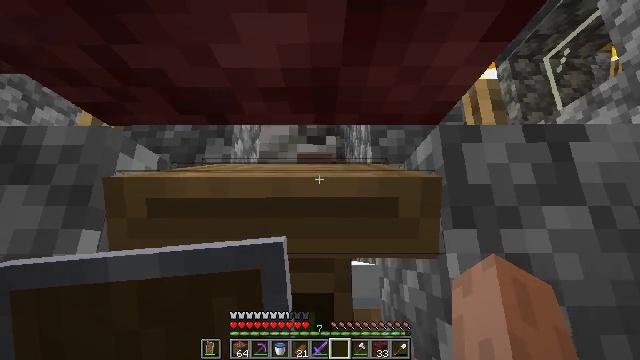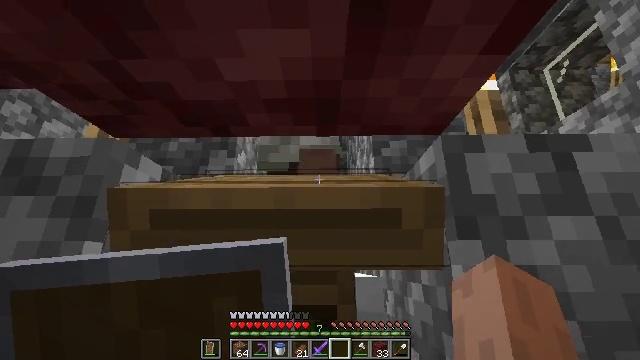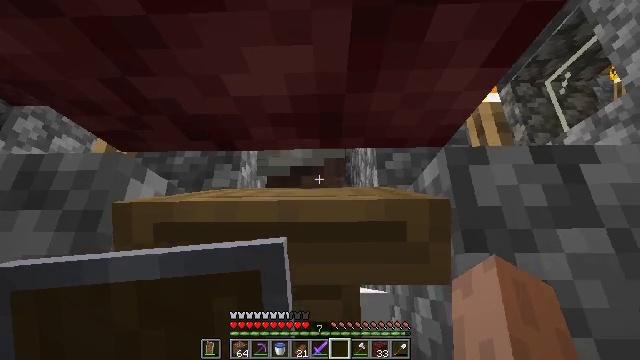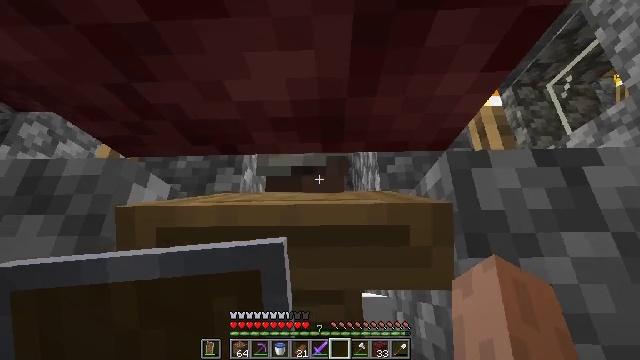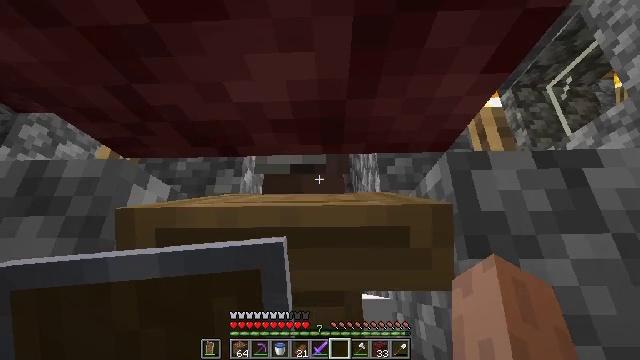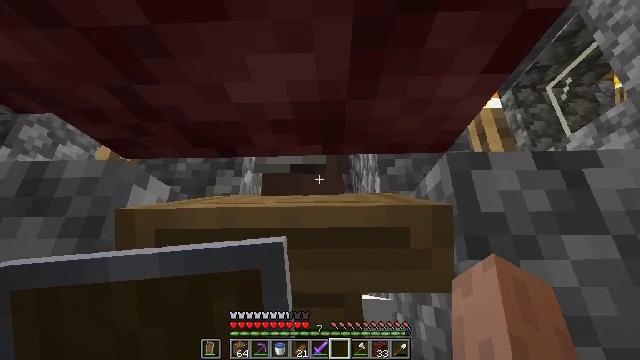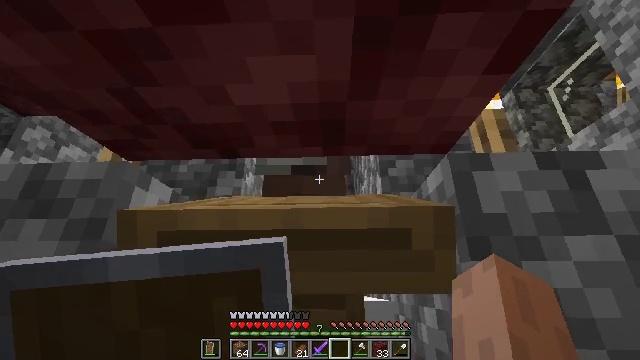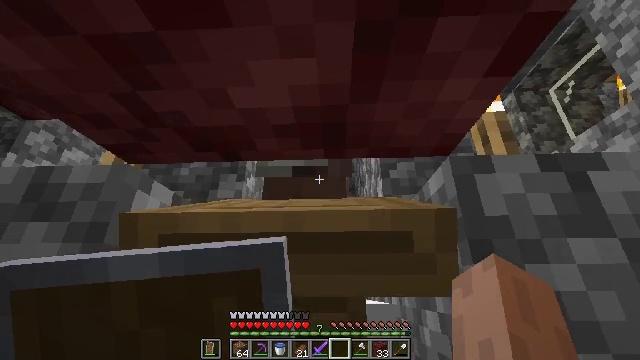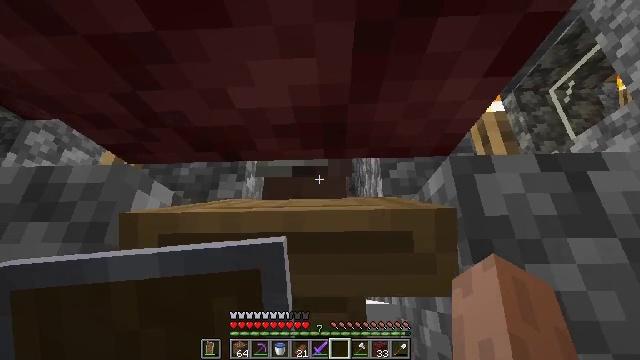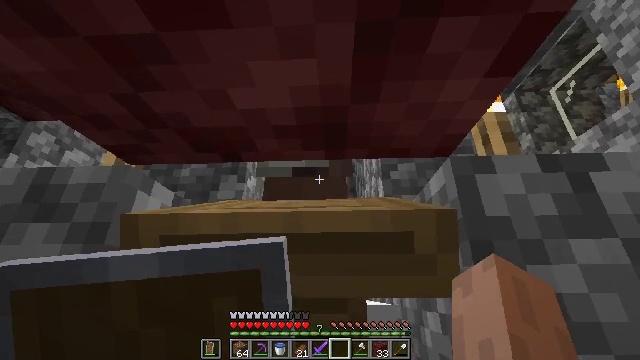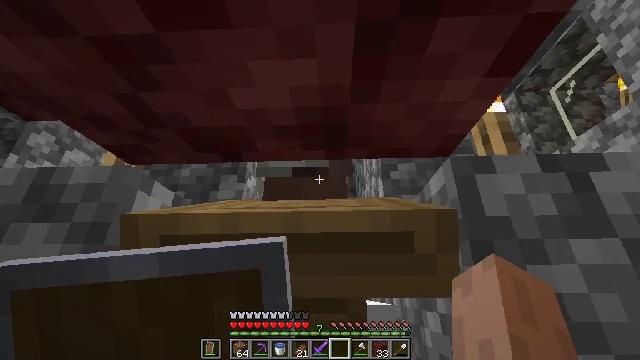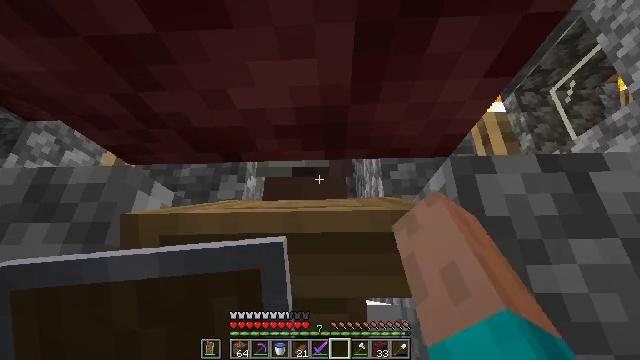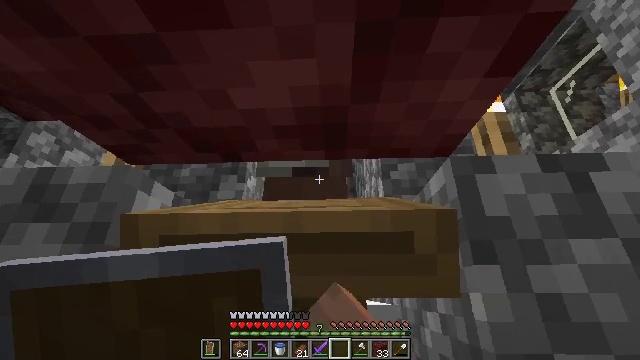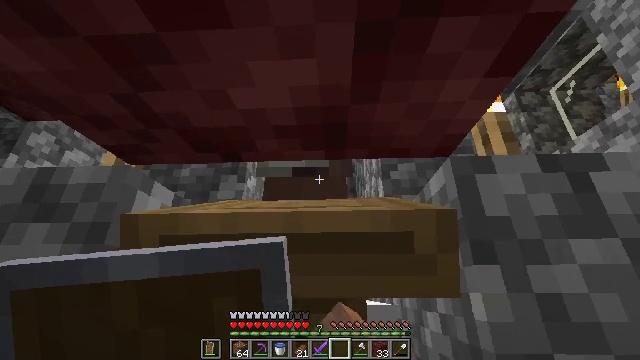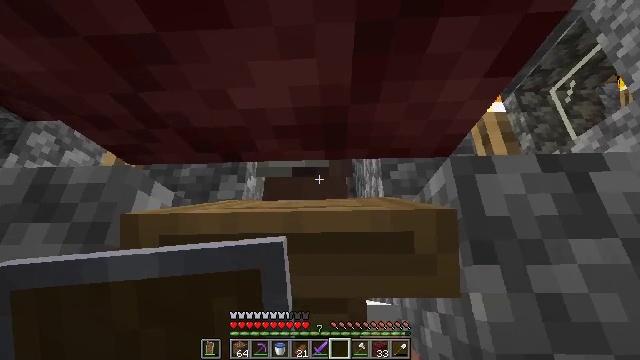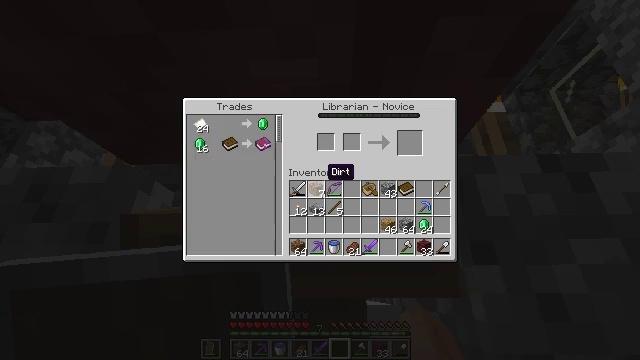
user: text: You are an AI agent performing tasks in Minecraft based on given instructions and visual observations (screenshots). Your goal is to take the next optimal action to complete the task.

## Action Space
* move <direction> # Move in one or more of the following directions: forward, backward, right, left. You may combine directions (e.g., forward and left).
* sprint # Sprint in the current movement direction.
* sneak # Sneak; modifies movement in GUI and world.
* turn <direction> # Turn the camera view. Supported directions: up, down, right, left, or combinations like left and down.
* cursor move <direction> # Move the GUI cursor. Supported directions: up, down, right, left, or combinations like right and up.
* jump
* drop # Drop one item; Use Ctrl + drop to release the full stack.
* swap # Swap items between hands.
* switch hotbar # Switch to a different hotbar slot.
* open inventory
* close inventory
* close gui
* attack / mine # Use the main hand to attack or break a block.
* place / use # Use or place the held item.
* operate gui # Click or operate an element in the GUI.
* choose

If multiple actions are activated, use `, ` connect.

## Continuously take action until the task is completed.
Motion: motion action
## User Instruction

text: Destroy the lectern to reuse it.
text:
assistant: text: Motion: turn up
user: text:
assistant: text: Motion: turn up
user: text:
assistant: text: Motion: no_op
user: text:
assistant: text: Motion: no_op
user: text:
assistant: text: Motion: no_op
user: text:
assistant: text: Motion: no_op
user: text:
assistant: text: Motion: no_op
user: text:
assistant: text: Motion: no_op
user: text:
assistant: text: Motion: no_op
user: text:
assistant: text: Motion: use / place
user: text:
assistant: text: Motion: use / place
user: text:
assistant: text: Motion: use / place
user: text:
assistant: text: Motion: no_op
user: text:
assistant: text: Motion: no_op
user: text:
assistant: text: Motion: no_op
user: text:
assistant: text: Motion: no_op
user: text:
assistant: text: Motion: no_op
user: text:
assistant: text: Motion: no_op
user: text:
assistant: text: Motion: no_op
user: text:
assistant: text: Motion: no_op
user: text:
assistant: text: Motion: no_op
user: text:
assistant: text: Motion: turn up
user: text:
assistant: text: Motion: turn left and up
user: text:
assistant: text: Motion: no_op
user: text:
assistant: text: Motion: no_op
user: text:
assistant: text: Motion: no_op
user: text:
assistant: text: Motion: no_op
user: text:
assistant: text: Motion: no_op
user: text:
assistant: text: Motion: no_op
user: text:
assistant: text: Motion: no_op